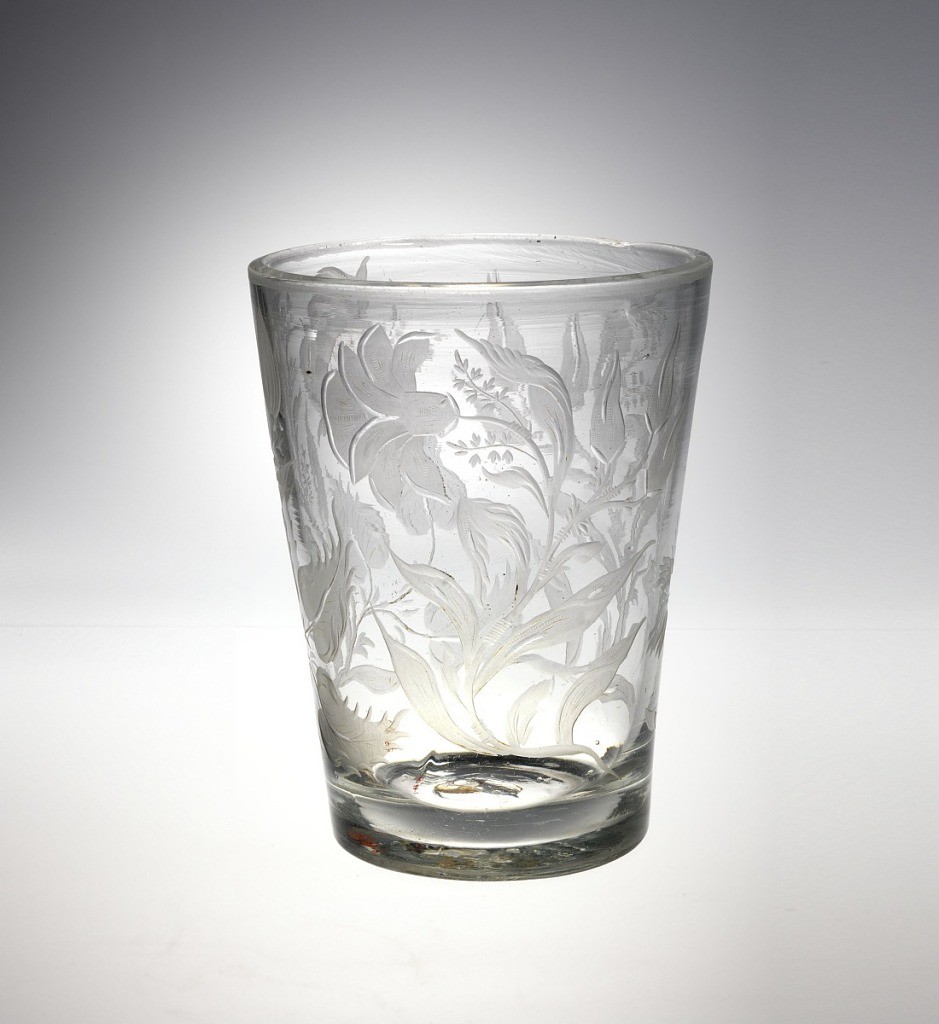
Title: Flip glass
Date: mid-18th century
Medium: Glass
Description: Straight-flaring sides, decorated with etched sprays of flowers with foliage, heightened with engraving.